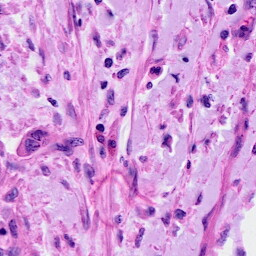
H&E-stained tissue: Cervix